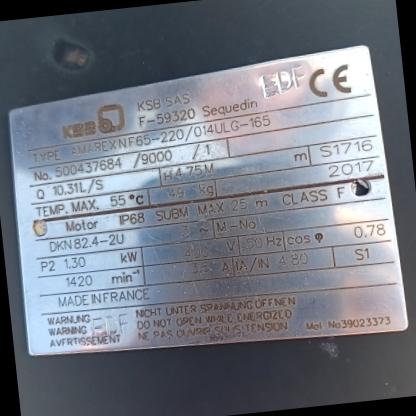
Klasa: tabliczka-znamionowa